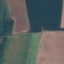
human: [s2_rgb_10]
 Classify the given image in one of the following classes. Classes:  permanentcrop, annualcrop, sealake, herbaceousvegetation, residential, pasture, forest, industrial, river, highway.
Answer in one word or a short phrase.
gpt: AnnualCrop